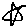
Label: star